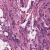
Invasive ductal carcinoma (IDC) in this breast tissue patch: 1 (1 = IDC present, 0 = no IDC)